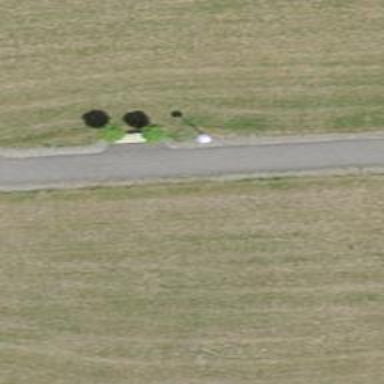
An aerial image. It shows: Bench.